Field crop: maize
Growth stage: 2
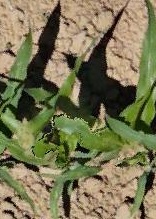
Species: maize